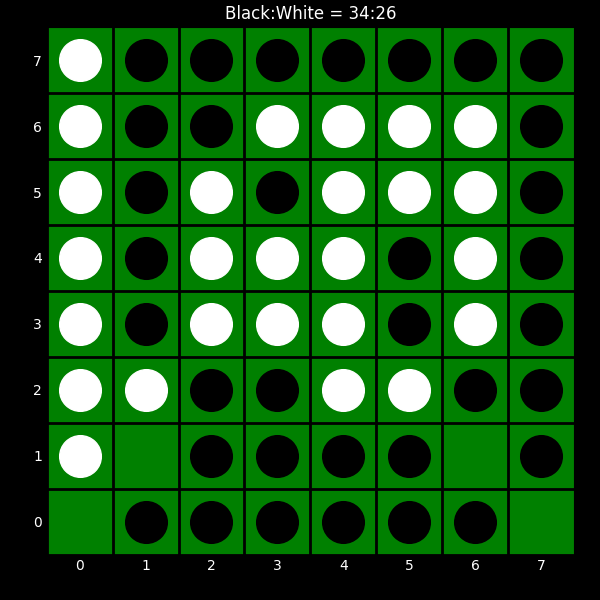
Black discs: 34
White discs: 26